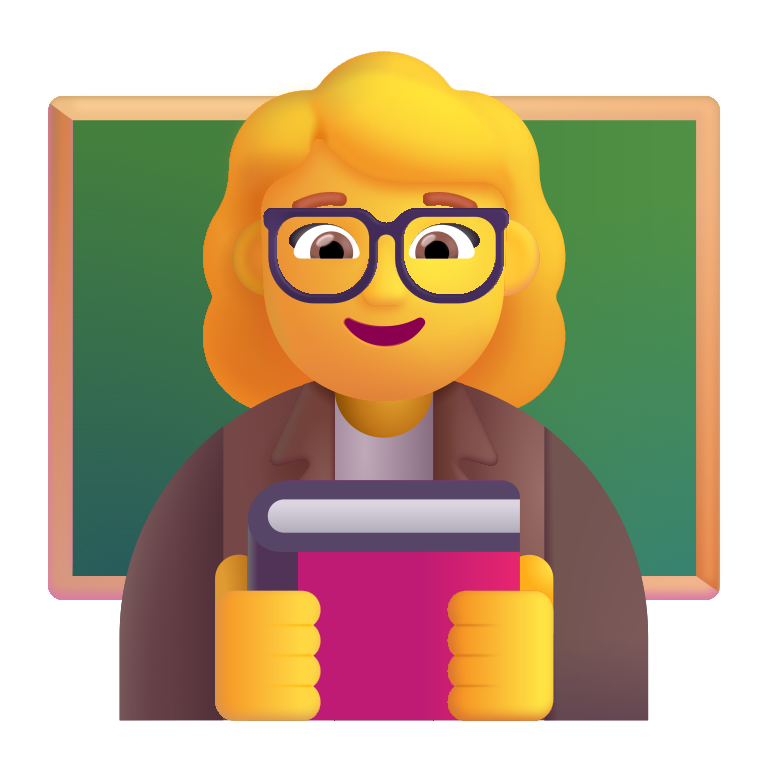
woman teacher color default